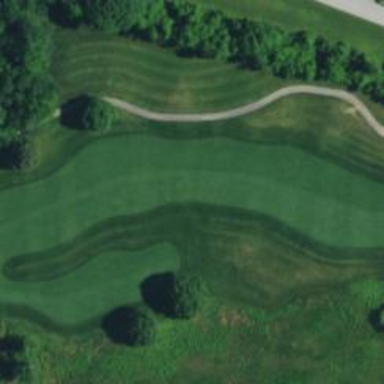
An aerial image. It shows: Grassy area designated as golf fairway.